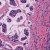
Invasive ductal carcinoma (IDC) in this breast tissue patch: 1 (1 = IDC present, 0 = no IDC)